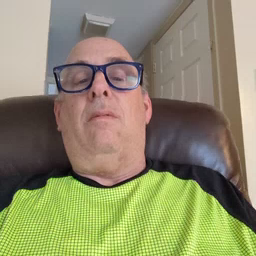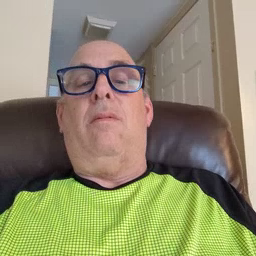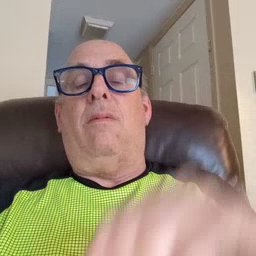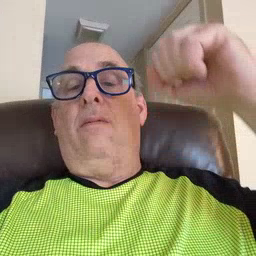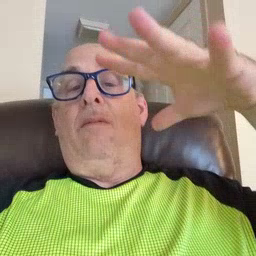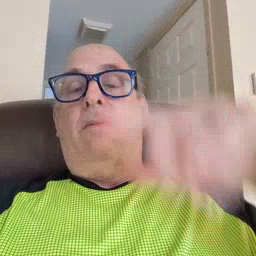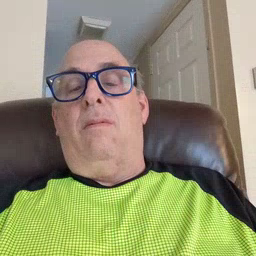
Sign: sun